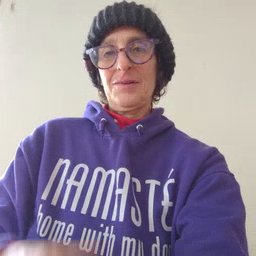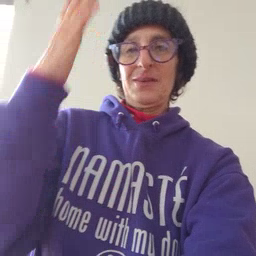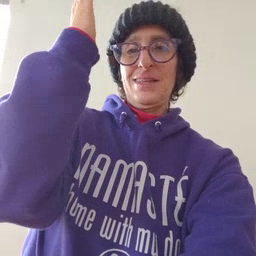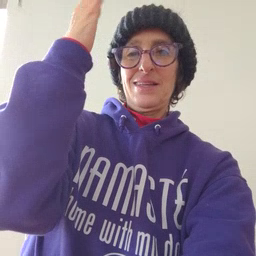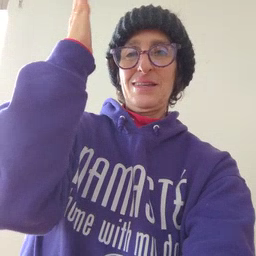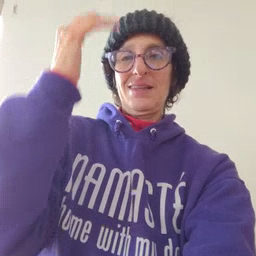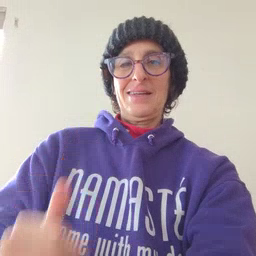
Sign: tree